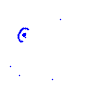
Particle: proton